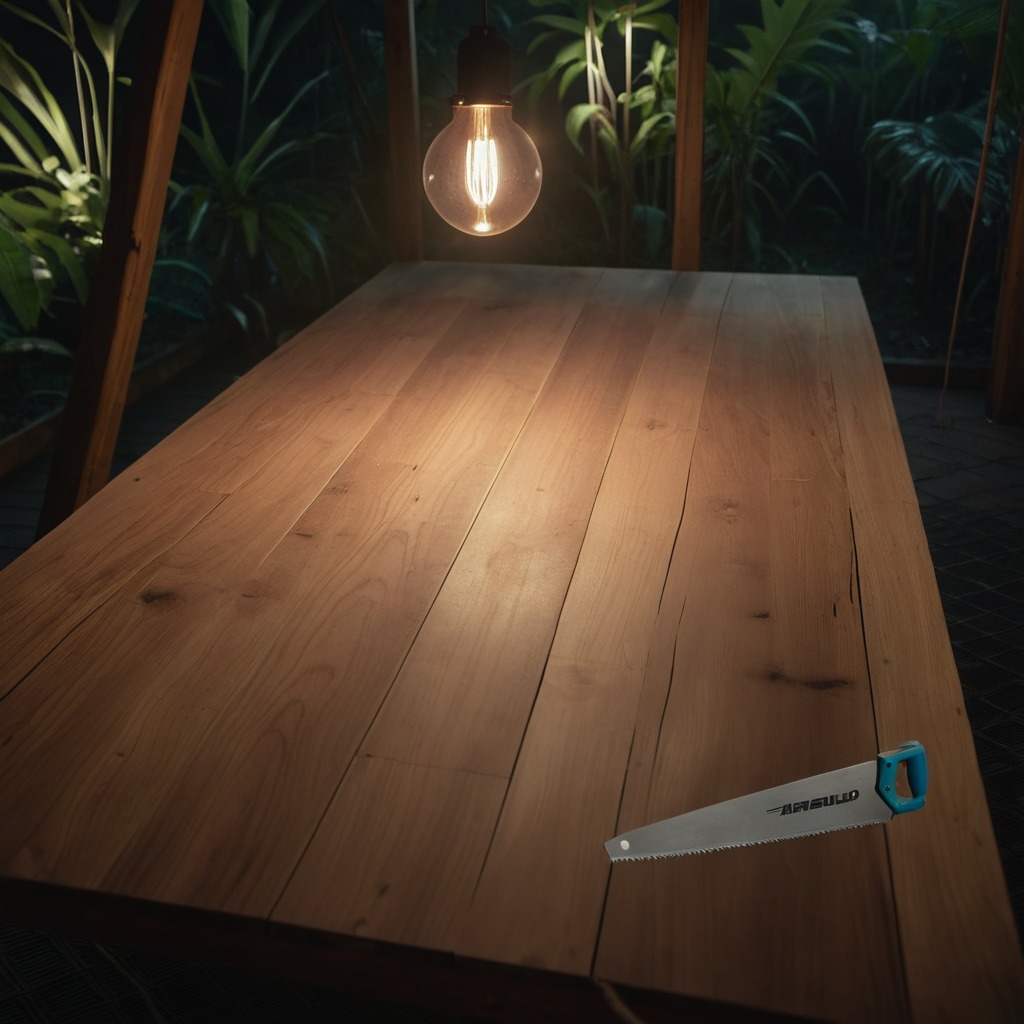
A metal saw is lying on a wooden table inside a jungle field workshop tent at night.